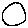
Label: circle